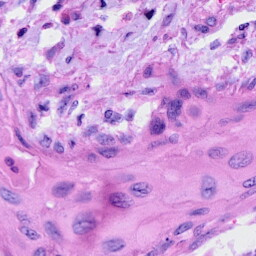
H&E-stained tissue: Cervix